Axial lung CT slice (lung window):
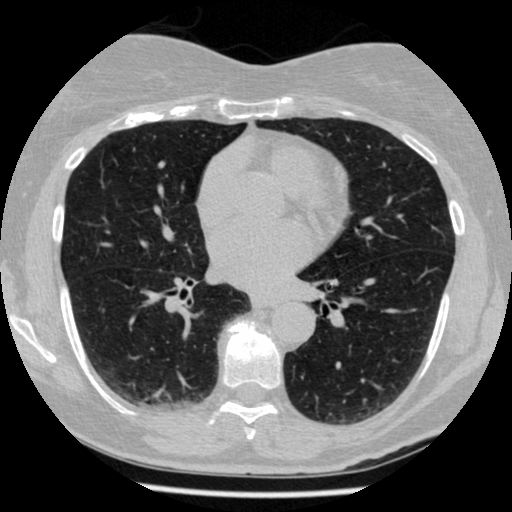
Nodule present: no